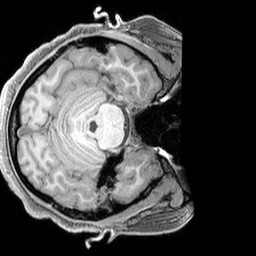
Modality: T1w
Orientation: axial
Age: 21
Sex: female
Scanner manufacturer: siemens
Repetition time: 2.3 s
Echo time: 0.00226 s